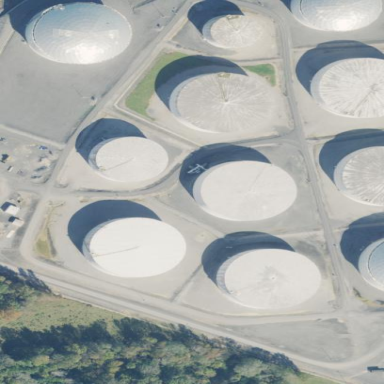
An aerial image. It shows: Industrial area designated as petroleum terminal.